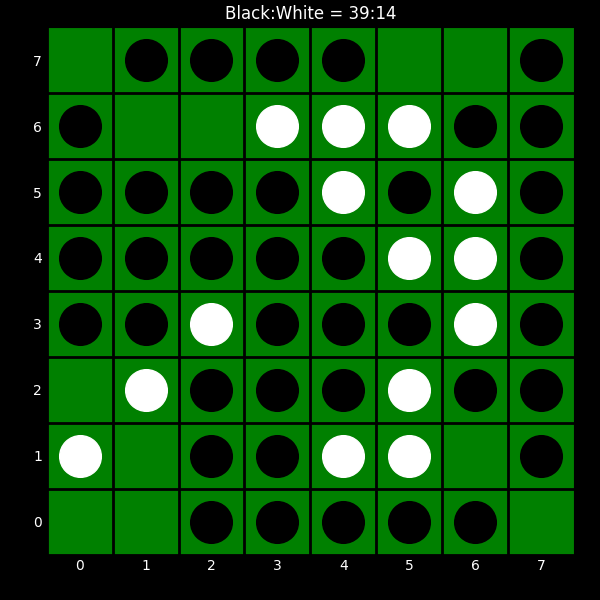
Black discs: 39
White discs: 14